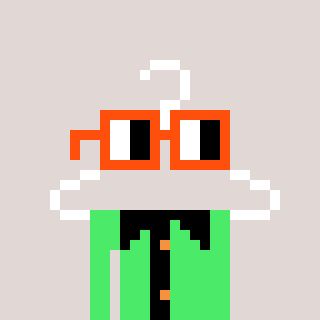
a pixel art character with square orange glasses, a hanger-shaped head and a teal-colored body on a warm background